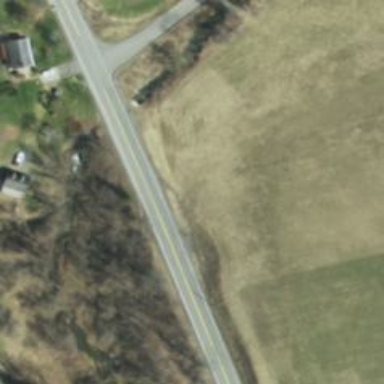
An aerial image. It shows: Primary road with asphalt surface.